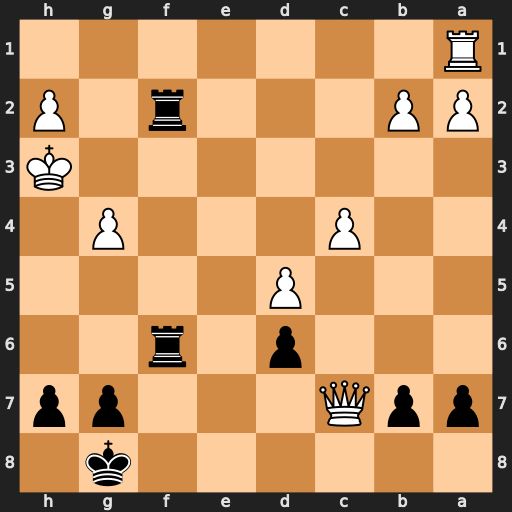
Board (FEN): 6k1/ppQ3pp/3p1r2/3P4/2P3P1/7K/PP3r1P/R7
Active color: b
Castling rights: -
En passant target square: -
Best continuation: R6f3+ Kh4 Rxh2+ Kg5 h6+ Kg6 Rf6#